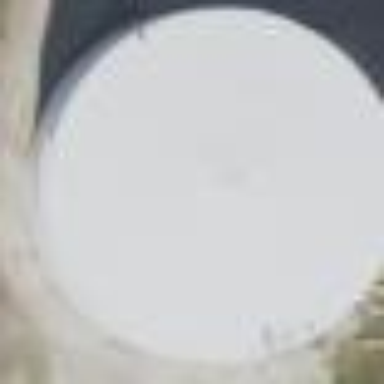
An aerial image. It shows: Storage tank which is man-made.